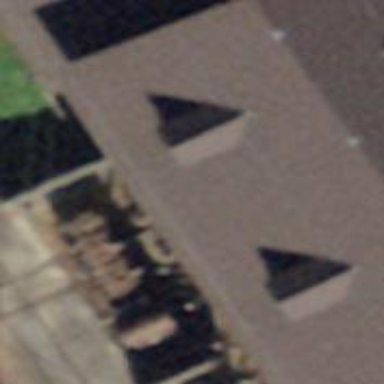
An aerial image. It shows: Building with endpoint.